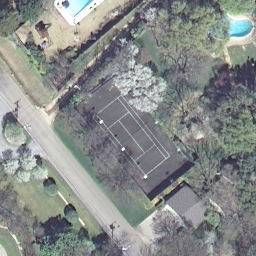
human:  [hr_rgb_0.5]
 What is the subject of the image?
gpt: tennis court